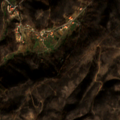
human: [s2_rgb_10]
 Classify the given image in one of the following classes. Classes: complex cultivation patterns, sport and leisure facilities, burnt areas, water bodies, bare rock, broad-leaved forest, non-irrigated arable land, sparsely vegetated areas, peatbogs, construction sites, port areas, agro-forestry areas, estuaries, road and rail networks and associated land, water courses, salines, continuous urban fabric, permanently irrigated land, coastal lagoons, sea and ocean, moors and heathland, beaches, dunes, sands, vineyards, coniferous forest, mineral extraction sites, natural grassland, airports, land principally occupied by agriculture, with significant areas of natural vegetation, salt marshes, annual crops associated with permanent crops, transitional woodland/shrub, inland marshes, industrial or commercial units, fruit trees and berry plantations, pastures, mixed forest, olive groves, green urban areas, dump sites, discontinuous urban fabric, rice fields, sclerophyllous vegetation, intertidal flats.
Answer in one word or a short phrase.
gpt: annual crops associated with permanent crops, coniferous forest, moors and heathland, transitional woodland/shrub